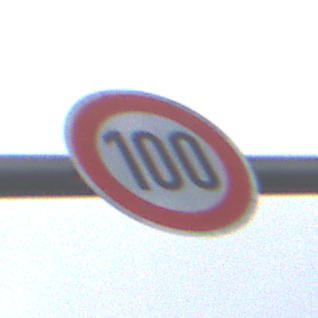
Verkehrszeichen: Geschwindigkeit100
Umgebung: Outdoor, RoadRail
Tageszeit: MorningAfternoon
Wetter: PartlyCloudy
Licht: Natural
Jahreszeit: NotSpecified
Kontrast: LowContrast